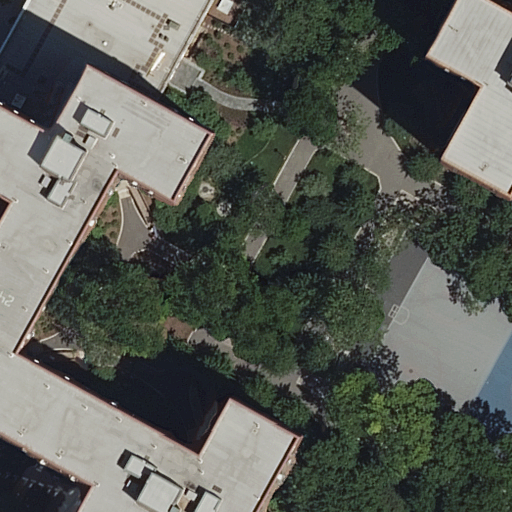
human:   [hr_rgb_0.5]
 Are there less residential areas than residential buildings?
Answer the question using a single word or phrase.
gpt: yes

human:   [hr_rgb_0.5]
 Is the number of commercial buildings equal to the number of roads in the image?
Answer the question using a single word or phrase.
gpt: no

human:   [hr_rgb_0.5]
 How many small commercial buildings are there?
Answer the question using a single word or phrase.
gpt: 0

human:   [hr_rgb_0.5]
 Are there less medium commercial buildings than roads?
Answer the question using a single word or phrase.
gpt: yes

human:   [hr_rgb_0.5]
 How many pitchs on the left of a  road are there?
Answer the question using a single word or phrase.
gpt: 0

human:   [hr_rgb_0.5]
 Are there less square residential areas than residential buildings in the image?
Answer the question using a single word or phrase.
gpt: yes

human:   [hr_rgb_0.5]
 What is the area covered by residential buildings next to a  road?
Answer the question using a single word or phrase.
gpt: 3086m2

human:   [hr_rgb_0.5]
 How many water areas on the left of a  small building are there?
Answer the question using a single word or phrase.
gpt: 0

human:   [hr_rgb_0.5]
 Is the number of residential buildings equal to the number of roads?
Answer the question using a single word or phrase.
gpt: yes

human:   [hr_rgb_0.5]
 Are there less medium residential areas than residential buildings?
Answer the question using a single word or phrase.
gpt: yes

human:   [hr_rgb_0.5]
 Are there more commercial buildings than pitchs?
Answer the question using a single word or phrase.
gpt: no

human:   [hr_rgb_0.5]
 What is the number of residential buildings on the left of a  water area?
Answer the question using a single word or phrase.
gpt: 0

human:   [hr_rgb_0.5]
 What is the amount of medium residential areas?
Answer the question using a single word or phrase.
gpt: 0

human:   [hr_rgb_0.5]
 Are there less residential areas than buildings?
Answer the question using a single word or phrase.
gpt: yes

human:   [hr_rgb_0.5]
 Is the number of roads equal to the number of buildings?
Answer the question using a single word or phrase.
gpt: yes

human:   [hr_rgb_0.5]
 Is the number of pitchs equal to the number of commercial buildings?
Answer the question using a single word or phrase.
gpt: no

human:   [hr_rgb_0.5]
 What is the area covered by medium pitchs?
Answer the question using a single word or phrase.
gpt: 0m2

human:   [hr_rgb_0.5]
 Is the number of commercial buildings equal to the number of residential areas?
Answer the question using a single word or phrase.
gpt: no

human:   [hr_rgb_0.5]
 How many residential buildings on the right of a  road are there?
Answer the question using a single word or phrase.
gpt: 4

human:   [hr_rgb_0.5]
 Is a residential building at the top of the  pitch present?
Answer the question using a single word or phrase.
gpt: yes

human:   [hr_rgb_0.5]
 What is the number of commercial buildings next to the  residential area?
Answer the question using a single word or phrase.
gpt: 0

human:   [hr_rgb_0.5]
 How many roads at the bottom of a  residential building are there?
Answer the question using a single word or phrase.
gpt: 4

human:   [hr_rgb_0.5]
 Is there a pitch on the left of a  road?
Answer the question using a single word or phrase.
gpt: no

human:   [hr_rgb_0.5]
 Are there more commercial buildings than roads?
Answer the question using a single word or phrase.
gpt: no

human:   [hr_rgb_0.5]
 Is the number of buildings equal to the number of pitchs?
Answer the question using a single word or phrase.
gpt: no

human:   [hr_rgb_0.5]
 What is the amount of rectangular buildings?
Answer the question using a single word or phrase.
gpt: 3

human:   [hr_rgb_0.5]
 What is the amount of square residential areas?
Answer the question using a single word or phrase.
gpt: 0

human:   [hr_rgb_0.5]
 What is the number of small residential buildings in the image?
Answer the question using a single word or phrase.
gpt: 0

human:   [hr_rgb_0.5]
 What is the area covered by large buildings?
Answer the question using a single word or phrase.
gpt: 2606m2

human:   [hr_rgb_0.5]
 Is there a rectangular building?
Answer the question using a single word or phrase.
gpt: yes

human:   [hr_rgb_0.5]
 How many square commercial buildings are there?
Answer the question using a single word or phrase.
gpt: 0

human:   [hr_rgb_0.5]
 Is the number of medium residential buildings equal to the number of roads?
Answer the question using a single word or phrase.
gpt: no

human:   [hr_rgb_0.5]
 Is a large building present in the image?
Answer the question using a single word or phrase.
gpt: yes

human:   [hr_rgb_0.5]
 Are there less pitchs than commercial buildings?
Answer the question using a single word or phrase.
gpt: no

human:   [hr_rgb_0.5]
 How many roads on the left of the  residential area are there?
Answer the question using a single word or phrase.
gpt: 4

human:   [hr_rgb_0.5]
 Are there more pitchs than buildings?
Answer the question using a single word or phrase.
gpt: no